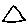
Label: triangle